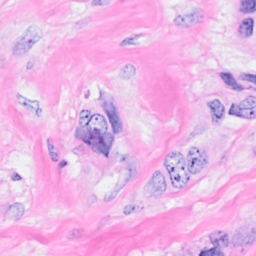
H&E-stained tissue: Breast